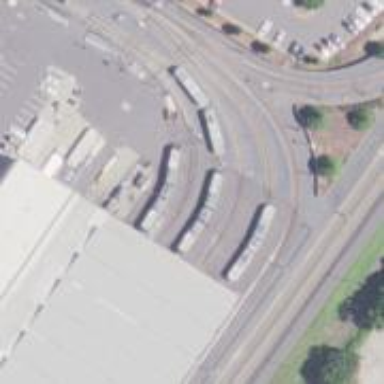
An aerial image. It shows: Light rail tunnel passing through building passage in service yard. The railway is electrified with contact line.